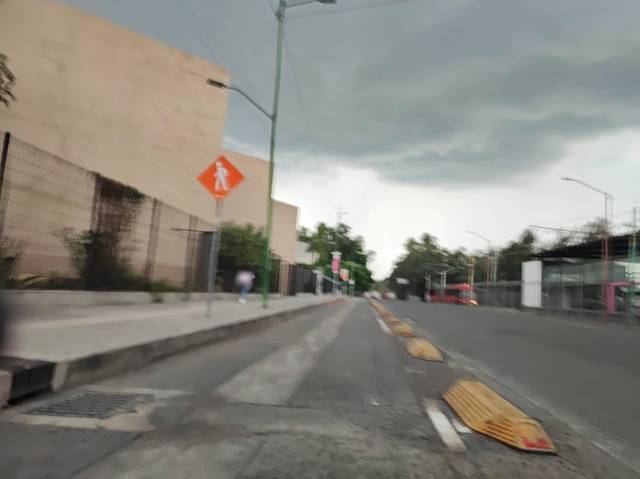
Region: Mexico
Coordinates: 19.507, -99.2